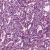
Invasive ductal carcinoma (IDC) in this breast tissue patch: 1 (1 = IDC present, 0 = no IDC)